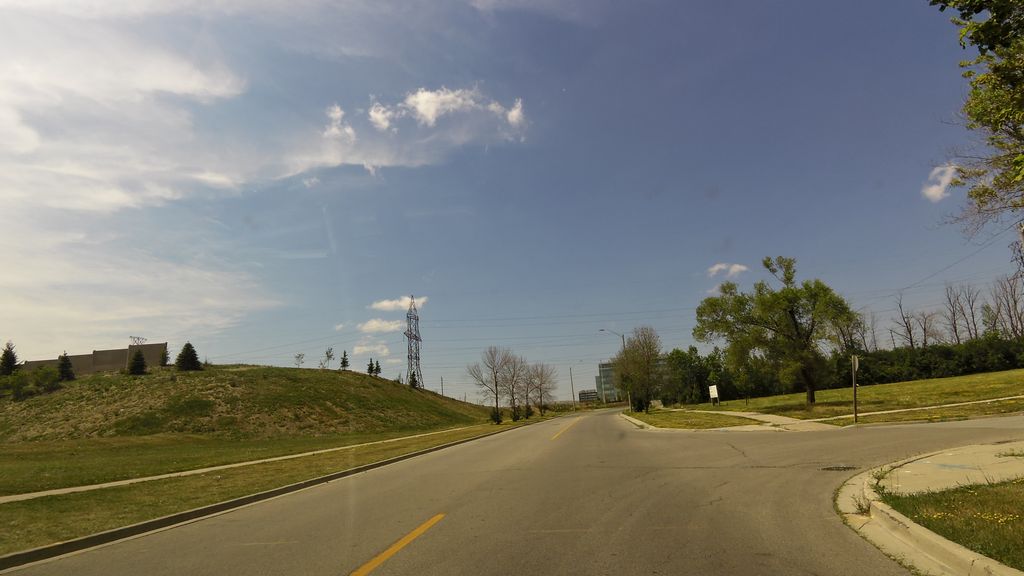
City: toronto